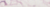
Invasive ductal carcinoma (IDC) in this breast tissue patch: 0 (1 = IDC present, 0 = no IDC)